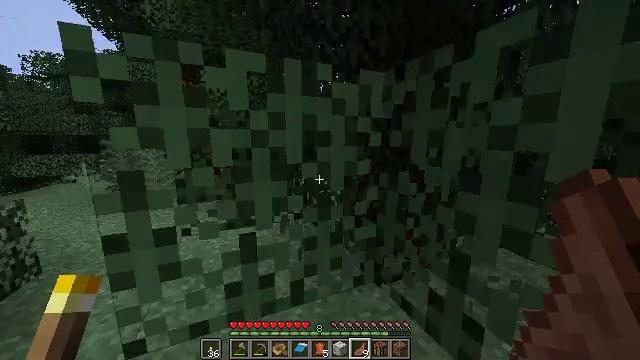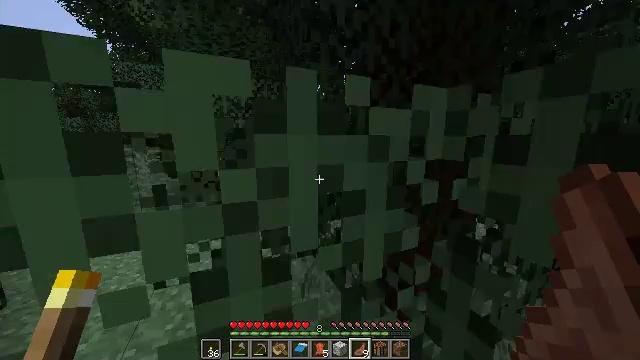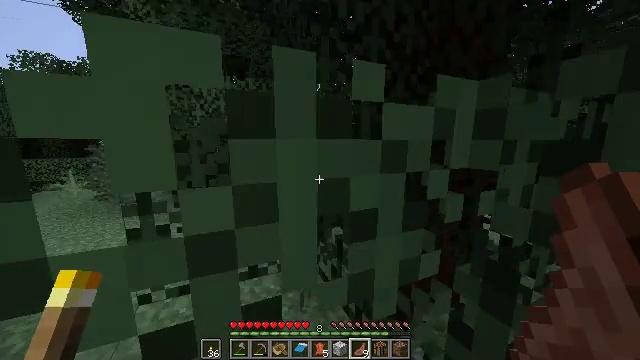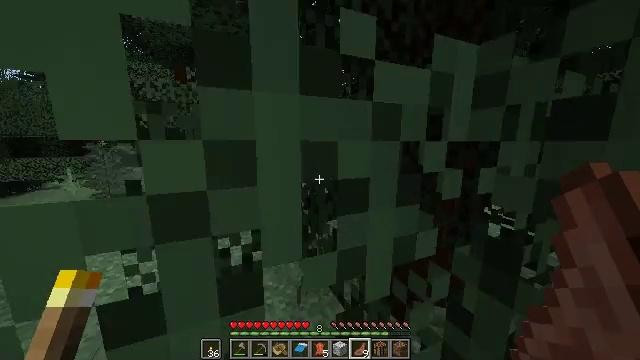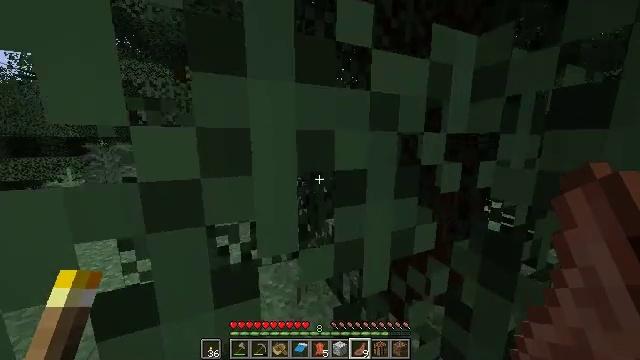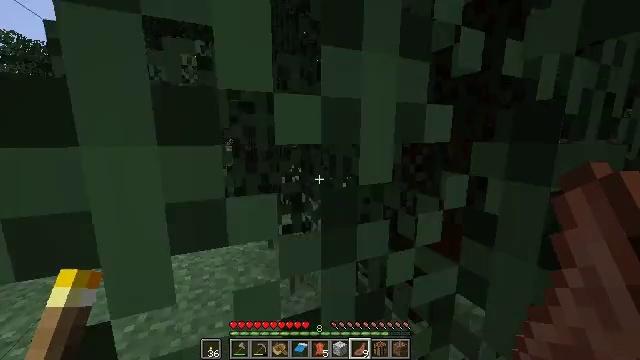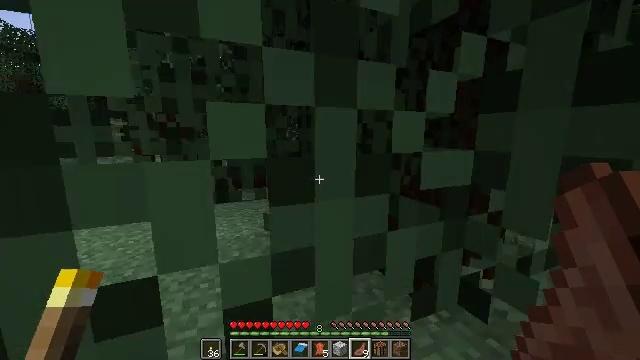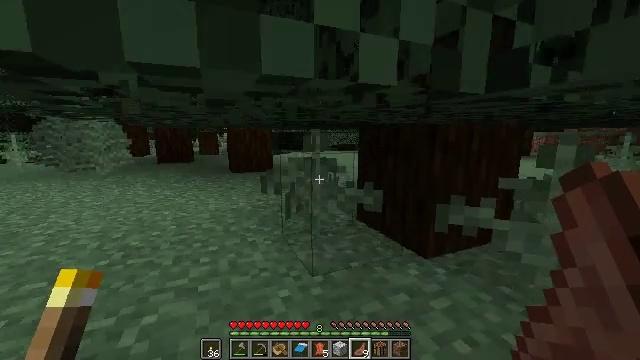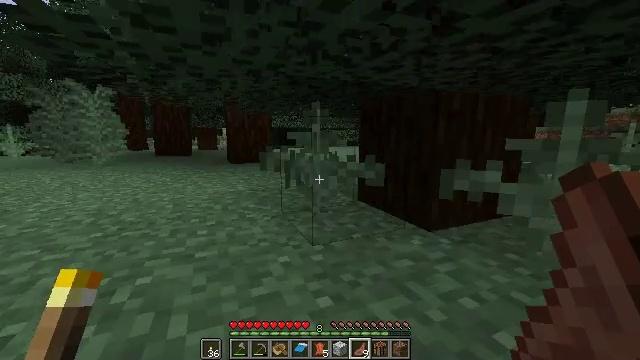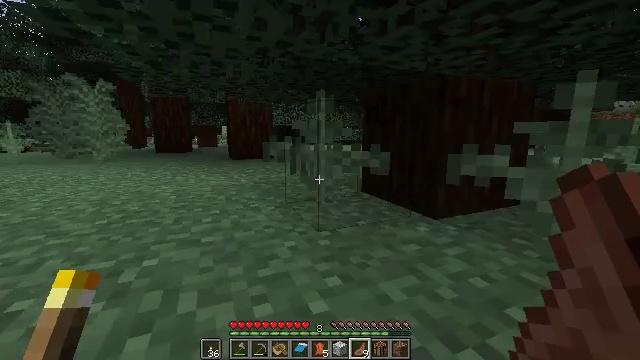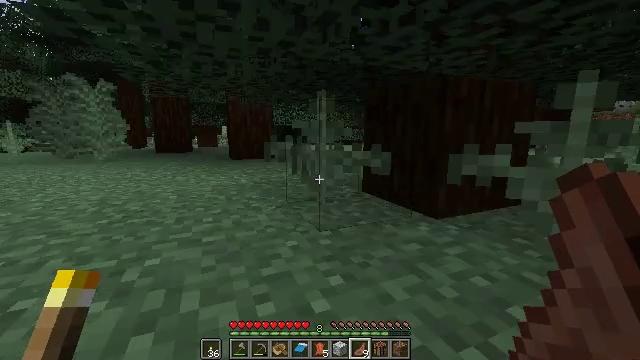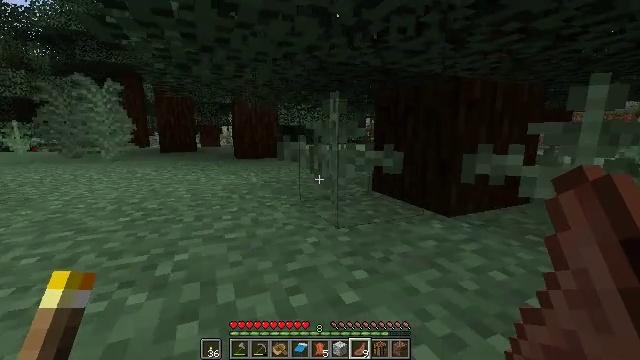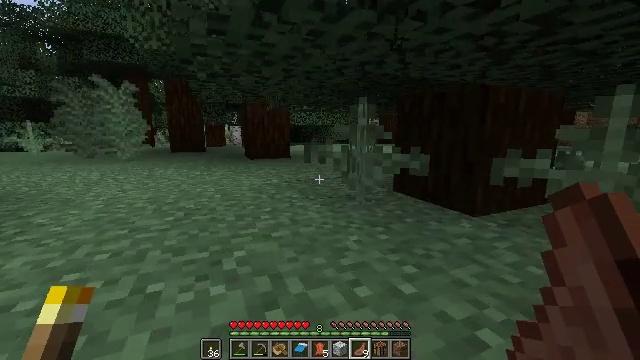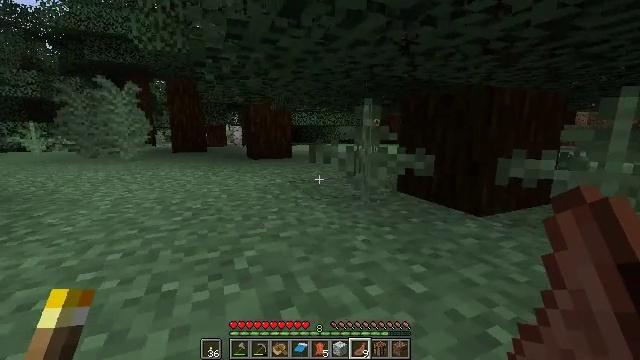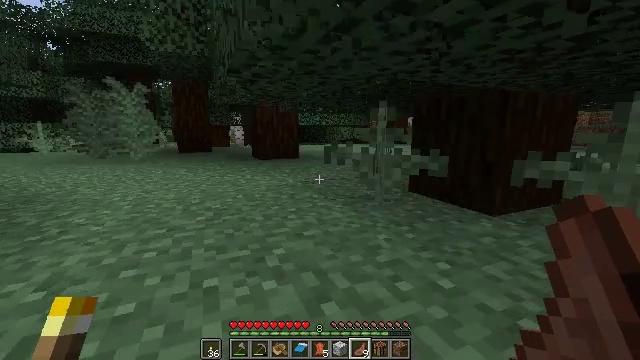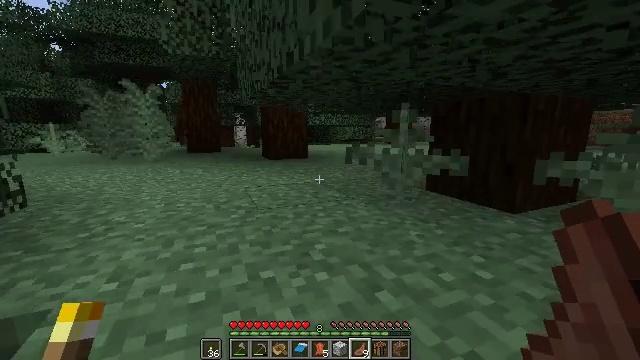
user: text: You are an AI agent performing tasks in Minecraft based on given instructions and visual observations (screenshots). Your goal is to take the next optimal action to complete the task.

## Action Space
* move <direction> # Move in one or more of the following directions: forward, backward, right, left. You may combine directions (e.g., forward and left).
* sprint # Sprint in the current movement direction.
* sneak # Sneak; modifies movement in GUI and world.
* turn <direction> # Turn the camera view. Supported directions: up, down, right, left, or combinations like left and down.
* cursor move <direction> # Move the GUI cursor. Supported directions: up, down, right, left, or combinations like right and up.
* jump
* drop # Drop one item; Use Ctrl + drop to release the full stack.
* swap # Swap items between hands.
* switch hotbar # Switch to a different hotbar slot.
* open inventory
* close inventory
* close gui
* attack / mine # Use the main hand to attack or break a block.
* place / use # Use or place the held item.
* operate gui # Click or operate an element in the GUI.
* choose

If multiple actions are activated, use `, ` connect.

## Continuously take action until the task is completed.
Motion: motion action
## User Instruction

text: Harvest the large fern for decoration.
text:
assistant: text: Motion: move forward and move left
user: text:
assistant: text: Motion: move forward and move left
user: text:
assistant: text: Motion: move forward and move left
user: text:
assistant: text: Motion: move forward and move left
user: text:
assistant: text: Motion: move forward and move left
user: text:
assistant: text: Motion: move forward and move left
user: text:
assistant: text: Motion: move forward and move left
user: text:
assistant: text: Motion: move forward and move left
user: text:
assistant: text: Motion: move forward and move left
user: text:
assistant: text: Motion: move left
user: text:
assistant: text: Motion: move left
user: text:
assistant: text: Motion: move left
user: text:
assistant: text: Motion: move left
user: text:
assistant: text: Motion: move left
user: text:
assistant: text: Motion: move left
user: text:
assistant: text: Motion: move left
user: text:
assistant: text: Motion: move left
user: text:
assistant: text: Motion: move left
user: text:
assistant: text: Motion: move left
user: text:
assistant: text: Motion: move left
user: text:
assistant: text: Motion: move left
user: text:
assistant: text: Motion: move forward and move left
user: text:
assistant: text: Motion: move forward and move left, turn left and up
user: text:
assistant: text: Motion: move forward and move left
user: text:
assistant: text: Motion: move forward and move left
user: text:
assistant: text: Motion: move forward, jump
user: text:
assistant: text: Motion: move forward, jump
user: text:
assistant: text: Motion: move forward, jump
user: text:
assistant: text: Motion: move forward, jump
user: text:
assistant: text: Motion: move forward